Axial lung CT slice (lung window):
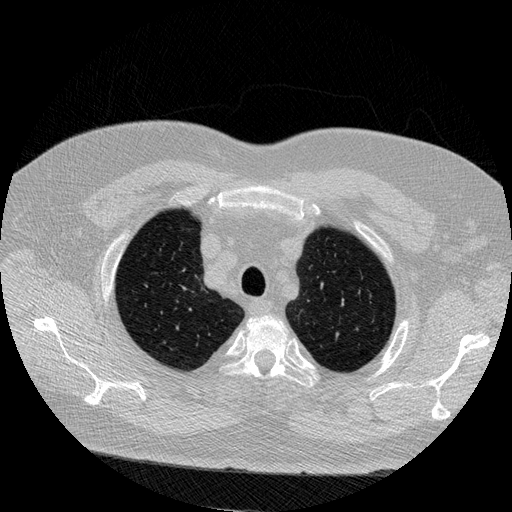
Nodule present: no